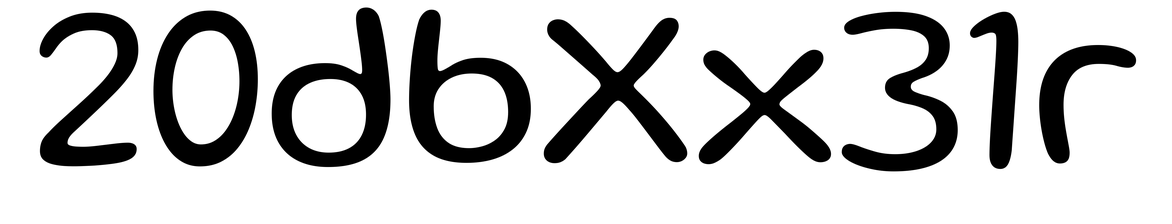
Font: Gluten_Light